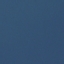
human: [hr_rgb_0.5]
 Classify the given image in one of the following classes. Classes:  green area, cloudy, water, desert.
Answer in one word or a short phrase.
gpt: water